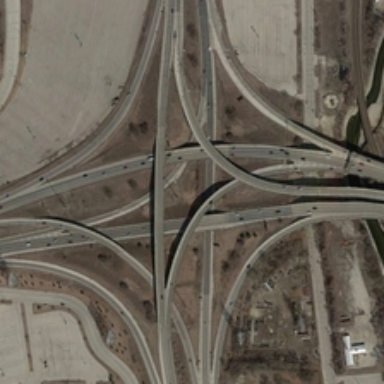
The ease of the road are surrounded by dark green trees .